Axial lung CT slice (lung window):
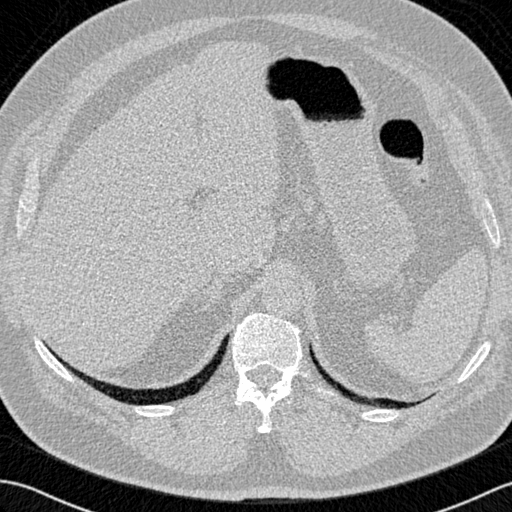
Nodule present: no